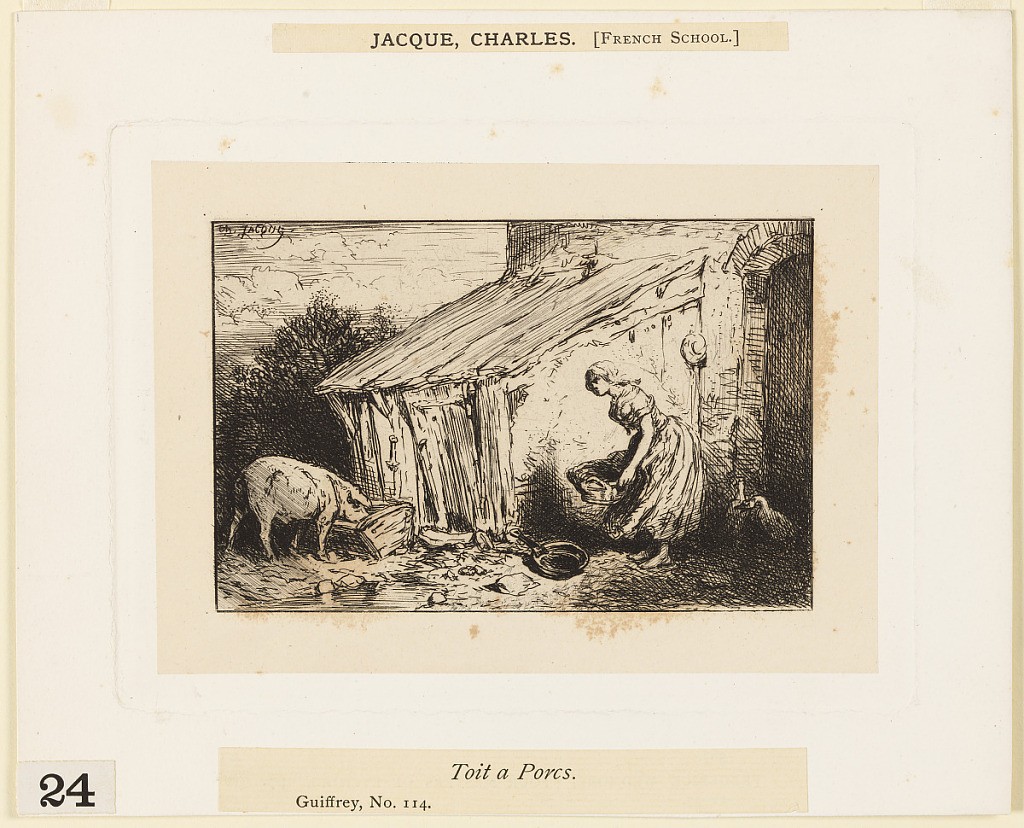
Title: Toit a Porcs
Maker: Charles Emile Jacque, French, 1813 - 1894
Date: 1846
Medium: Etching on China paper pasted down
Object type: Print
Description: A farm maid carries a basket past a shed. A pig eats from a trough, left; two geese, right.